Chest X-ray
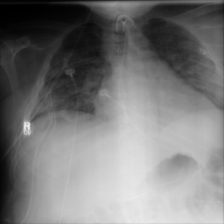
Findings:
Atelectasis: negative
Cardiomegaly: negative
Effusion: negative
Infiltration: positive
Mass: negative
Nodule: negative
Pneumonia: negative
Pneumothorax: positive
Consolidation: negative
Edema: negative
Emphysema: negative
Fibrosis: negative
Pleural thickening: negative
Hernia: negative